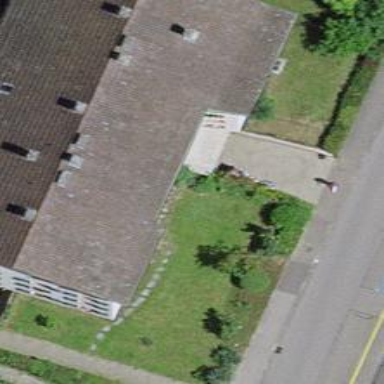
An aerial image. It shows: Simple and straightforward house.